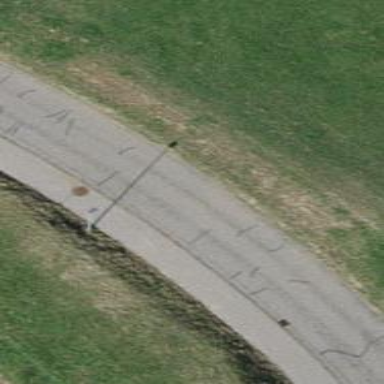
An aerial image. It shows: Tertiary road.